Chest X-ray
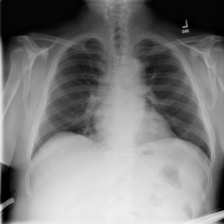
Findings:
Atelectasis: negative
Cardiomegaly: negative
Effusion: negative
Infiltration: negative
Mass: negative
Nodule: negative
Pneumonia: negative
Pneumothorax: negative
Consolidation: negative
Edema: negative
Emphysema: negative
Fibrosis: negative
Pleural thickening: negative
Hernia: negative